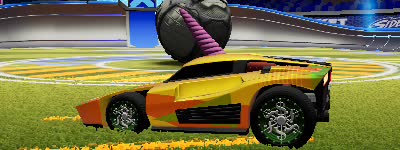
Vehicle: breakout